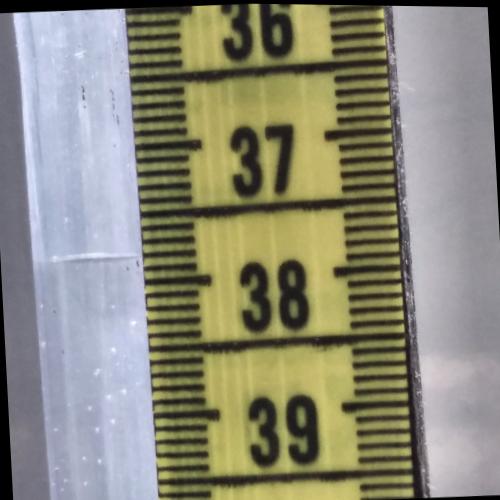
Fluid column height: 37.8 cm